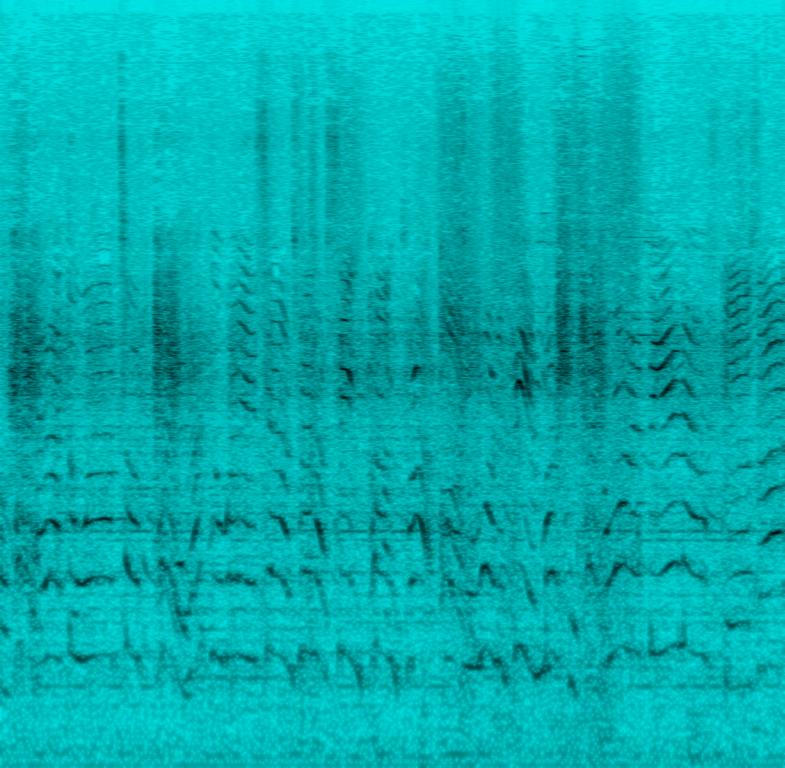
This is a punk rock piece that is being sung by children. The main vocal is a boy singing in a shouting manner while slightly straying off-key. There is an electric guitar and acoustic drums in the backing track of a song. The piece is clearly targeted for children. Therefore, it would fit perfectly in a play date or birthday party for little kids. The music is also suitable for an advertisement jingle that is targeted at kids.